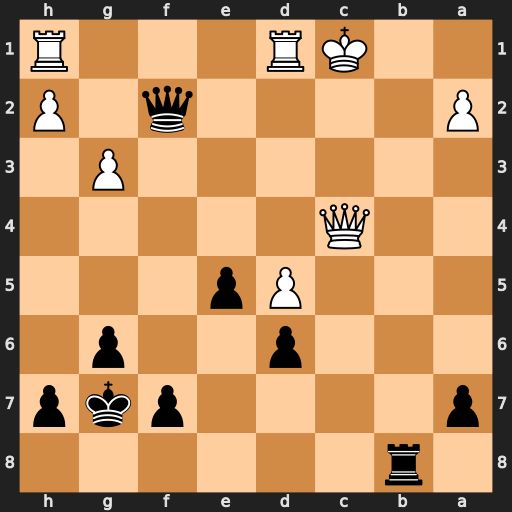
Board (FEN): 1r6/p4pkp/3p2p1/3Pp3/2Q5/6P1/P4q1P/2KR3R
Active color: b
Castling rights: -
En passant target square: -
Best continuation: Qb2#